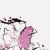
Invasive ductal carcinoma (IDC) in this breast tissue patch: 0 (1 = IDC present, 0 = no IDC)